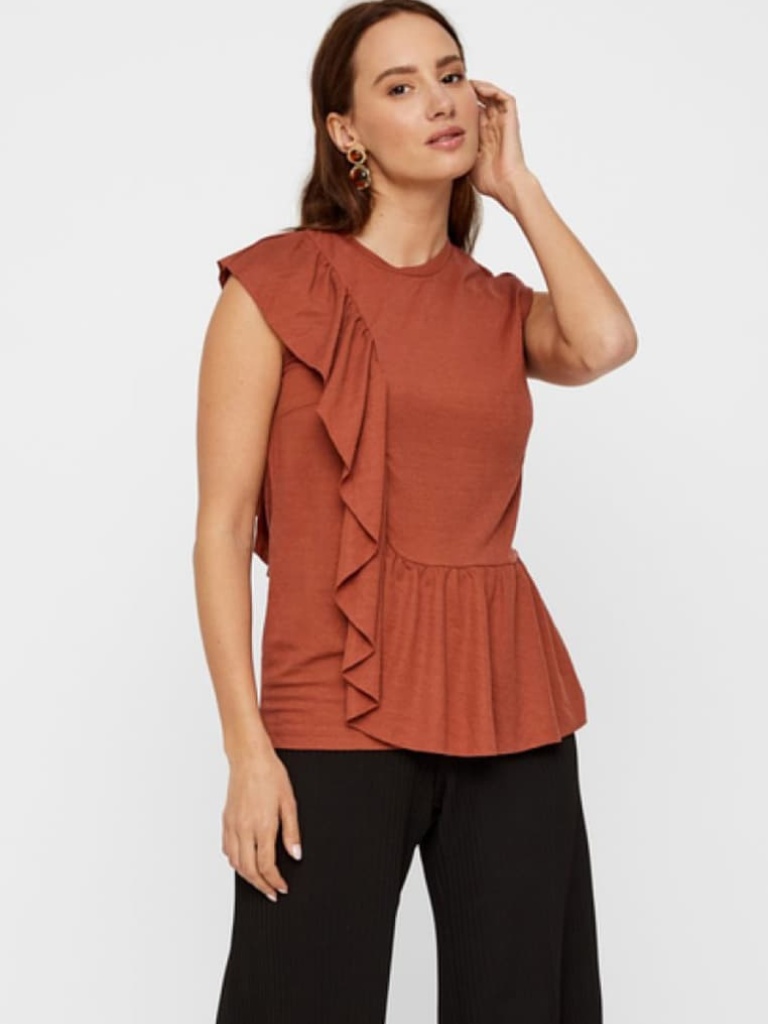
jersey relaxed sleeveless hip length Untucked crew blouse